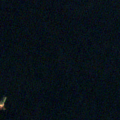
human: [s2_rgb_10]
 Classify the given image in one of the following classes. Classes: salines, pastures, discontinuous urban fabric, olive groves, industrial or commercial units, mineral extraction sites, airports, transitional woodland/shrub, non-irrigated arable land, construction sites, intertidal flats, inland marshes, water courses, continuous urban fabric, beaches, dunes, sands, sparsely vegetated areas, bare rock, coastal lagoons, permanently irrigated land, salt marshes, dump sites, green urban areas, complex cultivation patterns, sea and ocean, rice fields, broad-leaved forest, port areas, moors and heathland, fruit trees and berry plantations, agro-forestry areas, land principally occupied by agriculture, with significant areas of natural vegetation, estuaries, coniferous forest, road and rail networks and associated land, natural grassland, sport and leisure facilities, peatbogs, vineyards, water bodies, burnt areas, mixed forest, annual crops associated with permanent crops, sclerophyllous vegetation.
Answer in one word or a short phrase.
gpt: water bodies